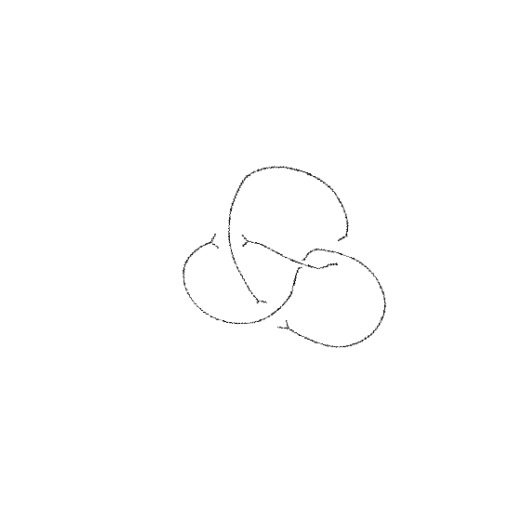
Crossing number: 4